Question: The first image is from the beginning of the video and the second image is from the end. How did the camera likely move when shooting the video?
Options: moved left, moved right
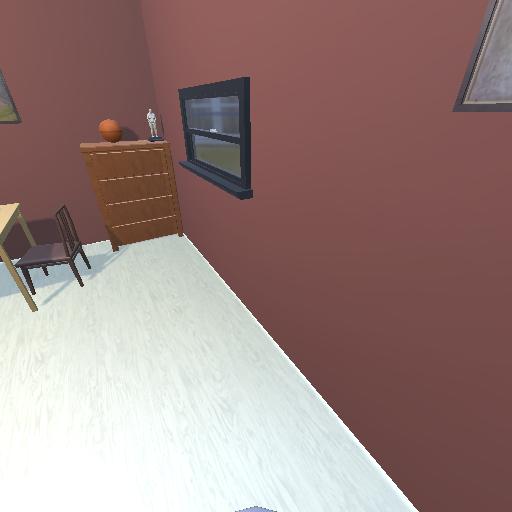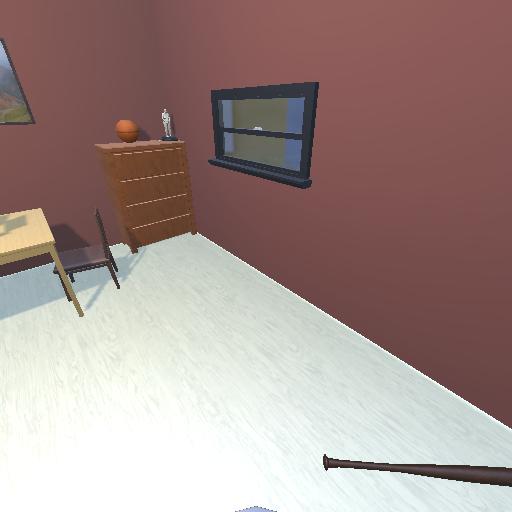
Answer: moved left